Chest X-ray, PA view. Patient: 18 years old, sex M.
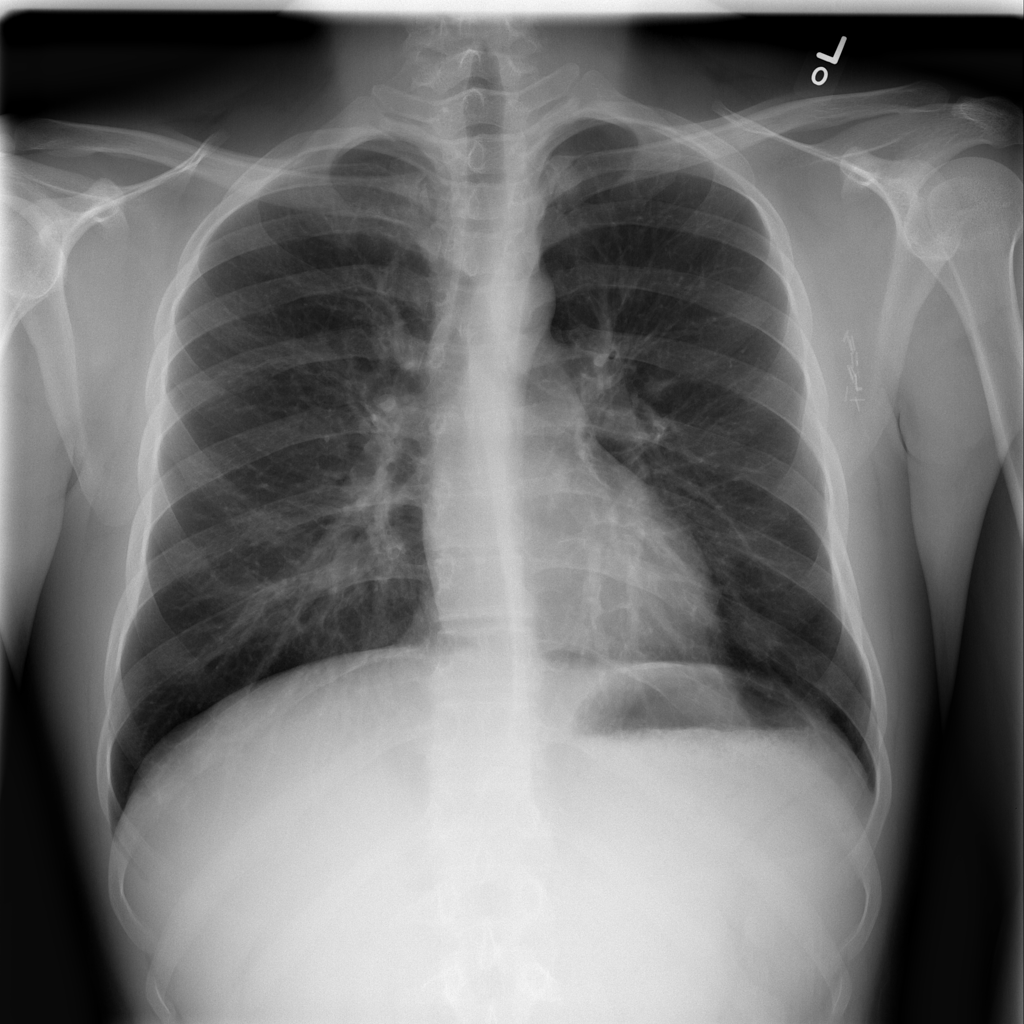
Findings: Pneumonia